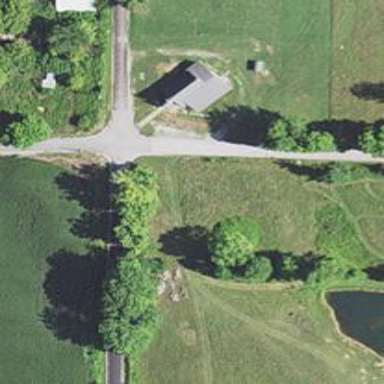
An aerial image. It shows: Unclassified road.